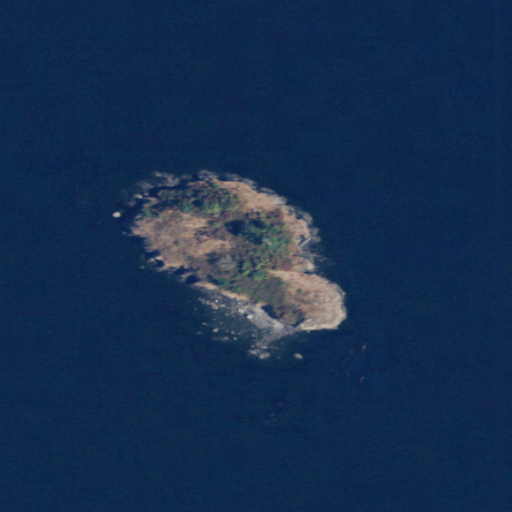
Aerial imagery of island in Washington named Battleship Island containing open water, herbaceous wetlands, and grassland